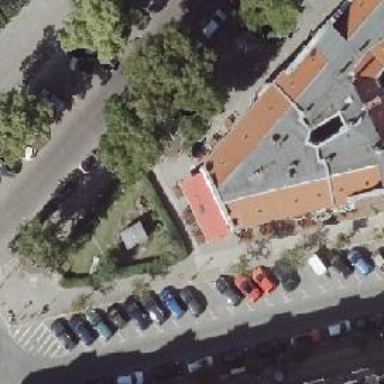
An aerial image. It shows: Restaurant.